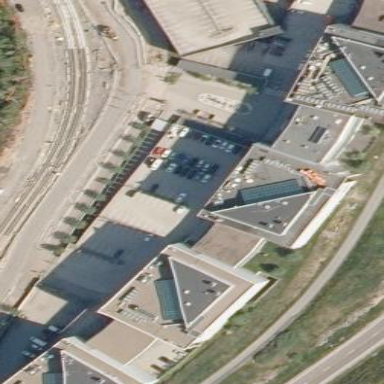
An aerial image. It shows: White office building with brown roof.